Question: I am trying to run this example from (dennis ritchie book), however it does not find the longest line, any idea?
'''
#include <stdio.h>
#include <stdlib.h>
#include "other.h"
int main()
{
/*printf("Hello world!
");
printf("%d
",getmynumber());
start of a new program%= */
int len;
int max;
char line[MAXLINE];
char longest[MAXLINE];
max = 0;
while ((len = getLine(line, MAXLINE)) > 0 )
if (len > max){
max = len;
copyL(longest,line);
}
if (max > 0)
printf("%s", longest);
return 0;
}
'''
'''
#include <stdio.h>
#include "other.h"
int getmynumber(void){
return 7;
}
int getLine(char s[], int lim){
int c, i;
for(i=0; i<lim-1 && ((c=getchar()) != EOF) && c!='
';++i)
s[i] = c;
if (c == '
'){
s[i] = c;
++i;
}
s[i] = '';
return i;
}
void copyL(char to[], char from[])
{
int i;
i = 0;
while ((to[i], from[i]) != '')
++i;
}
'''
'''
#ifndef OTHER_H_INCLUDED
#define OTHER_H_INCLUDED
#define MAXLINE 1000
int getmynumber(void);
int getLine(char line[], int maxline);
void copyL(char to[], char from[]);
#endif // OTHER_H_INCLUDED
'''
looks like i in copyL function does not increment... any ideas why?

'''
while ((to[i] = from[i]) != ''){
++i;
}
'''
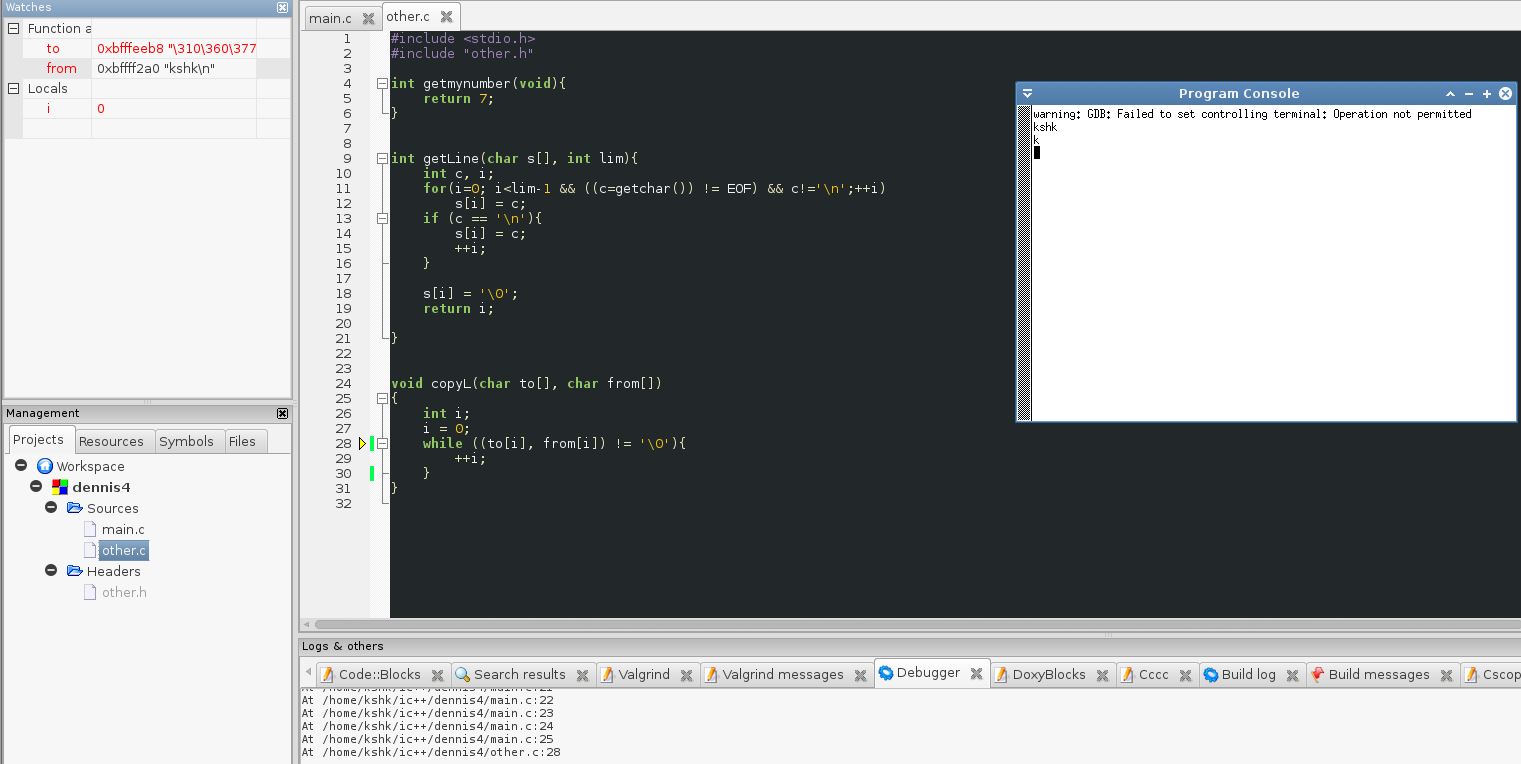
Answer: I think you incorrectly transcribed the code. This line:
'''
while ((to[i], from[i]) != '')
'''
is probably incorrect. The expression '(to[i], from[i])' is an instance of the comma operator which produces its right hand side as the resulting value. I believe it should instead have been an assignment.